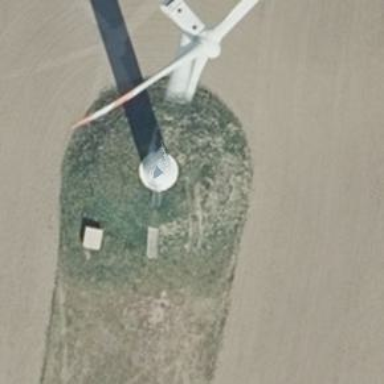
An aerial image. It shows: Wind power generator.